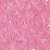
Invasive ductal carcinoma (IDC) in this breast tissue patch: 0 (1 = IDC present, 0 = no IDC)